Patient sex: M
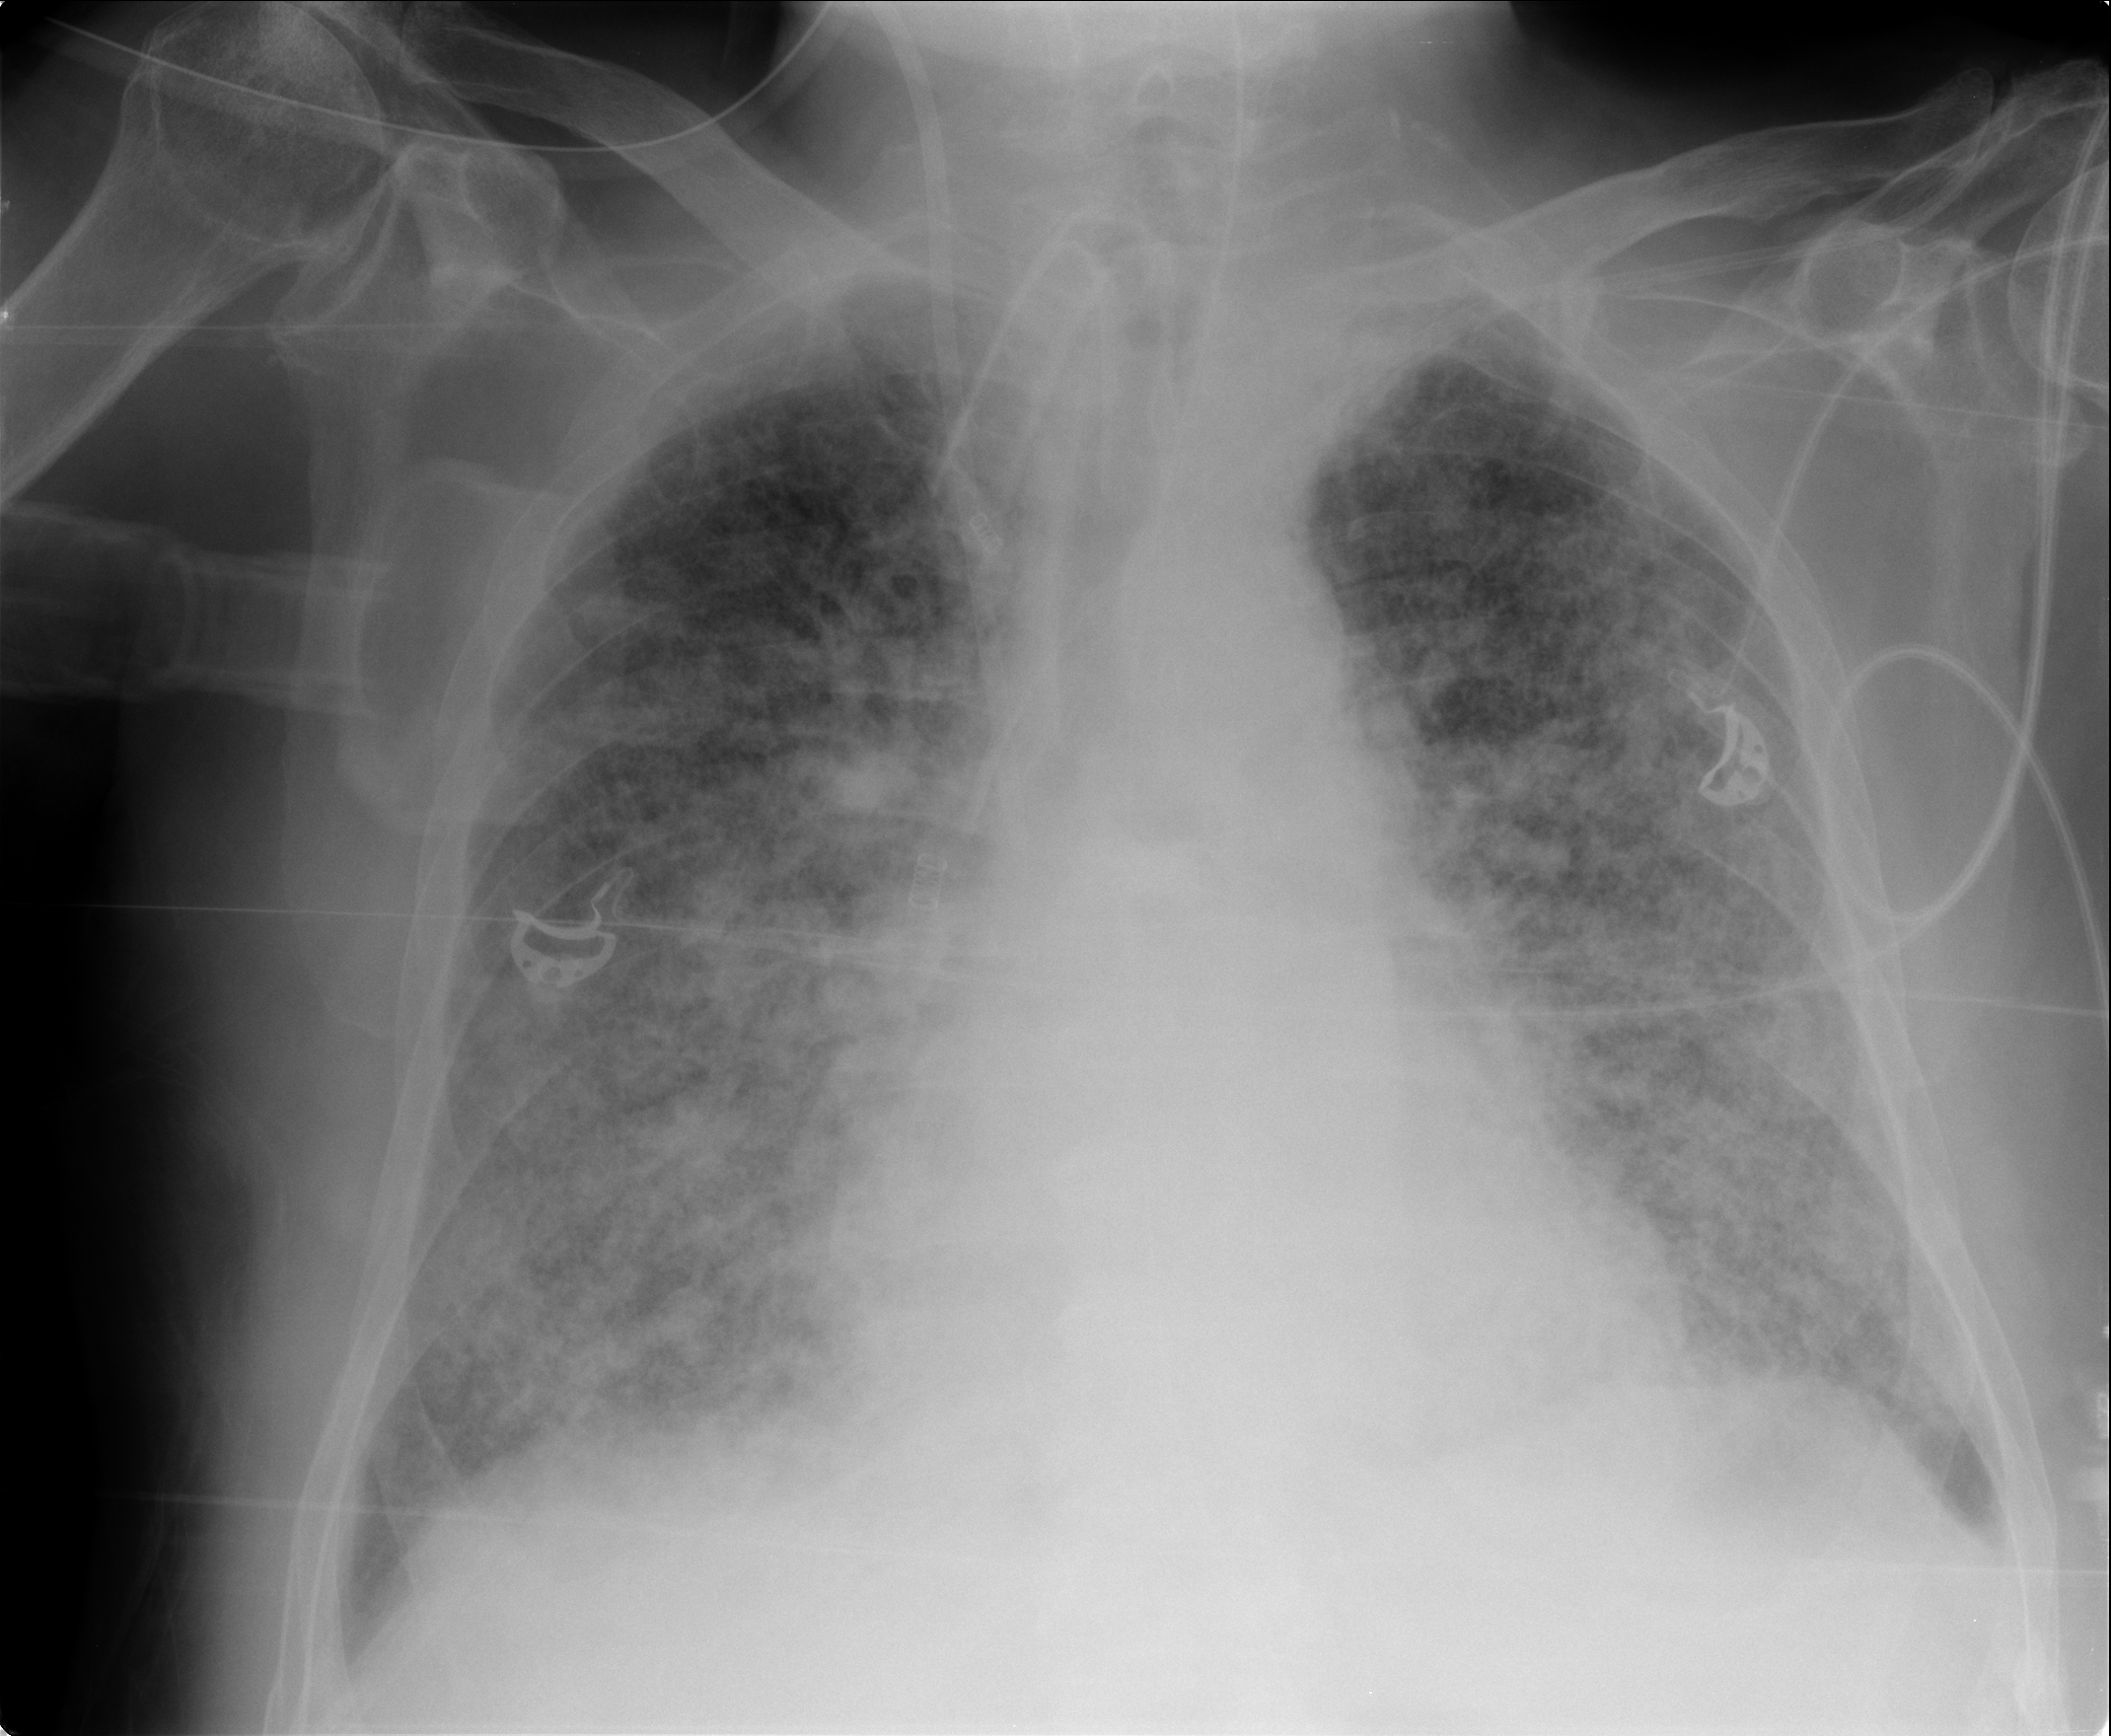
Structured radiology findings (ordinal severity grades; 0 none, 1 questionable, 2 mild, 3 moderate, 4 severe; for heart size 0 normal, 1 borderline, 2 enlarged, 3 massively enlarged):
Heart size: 1
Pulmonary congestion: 3
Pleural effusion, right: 0
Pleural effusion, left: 0
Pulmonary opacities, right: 3
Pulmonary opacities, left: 3
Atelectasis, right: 2
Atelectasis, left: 2